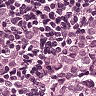
Metastatic tissue present: yes